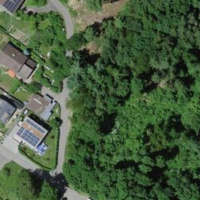
EUNIS habitat code: 41
Species observed at this site:
Sorbus aucuparia